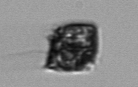
Label: Kryptoperidinium_triquetrum